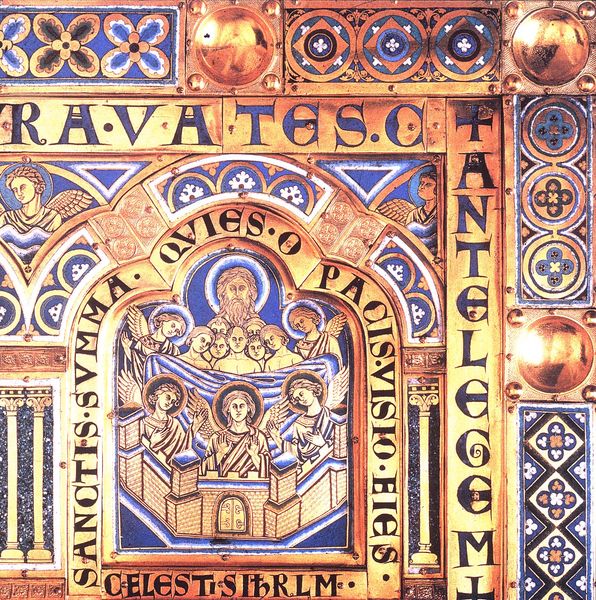
Titel: Klosterneuburger Altar
Künstler: Nikolaus von Verdun
Standort: Klosterneuburg, Augustinerchorherren-Stiftskirche Unserer Lieben Frau (EU - D)
Schlagwörter: blau, flügel, gott, mann, weiß, gelb, stadt, blumen, männer, orange, zeichnung, gold, engel, mauer, ziegel, wandmalerei, tor, kreuz, kachel, heiligenschein, vision, heilig, latein, blattgold, geschrieben, celest, qvies